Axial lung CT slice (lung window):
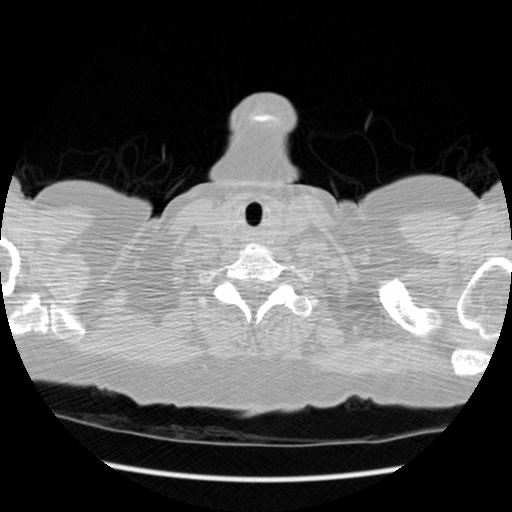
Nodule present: no